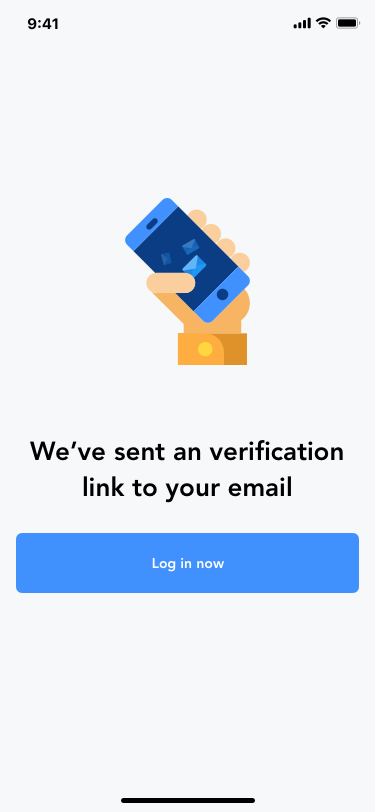
Text in this UI design:
We’ve sent an verification
link to your email